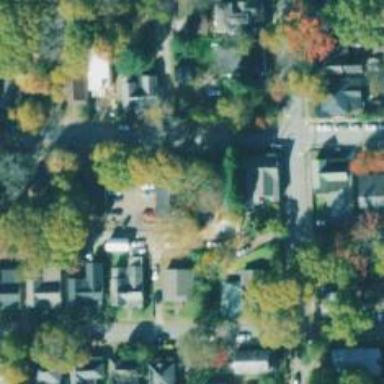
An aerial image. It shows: Alleyway designated as service road.